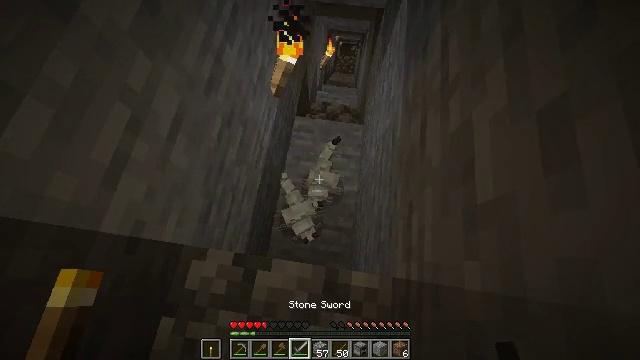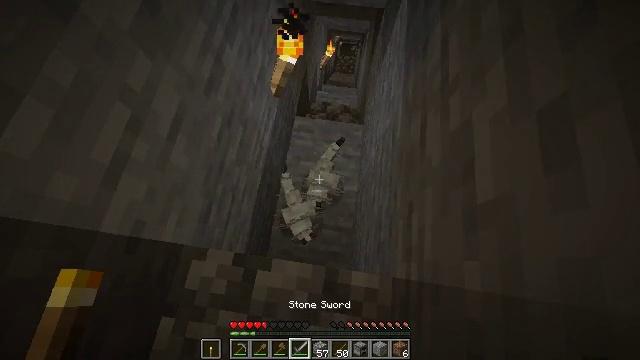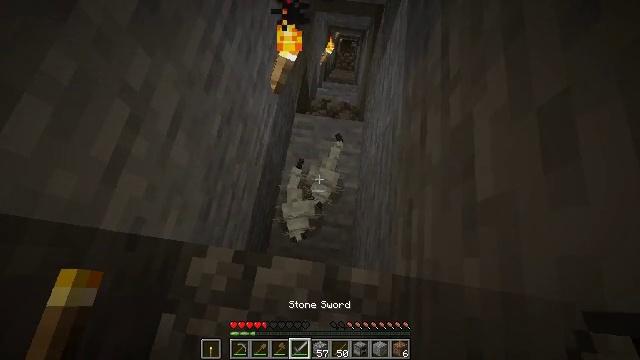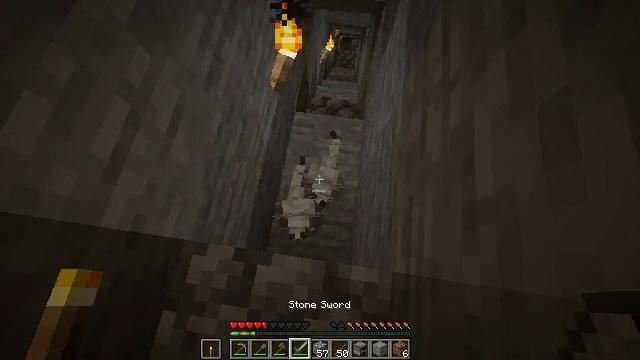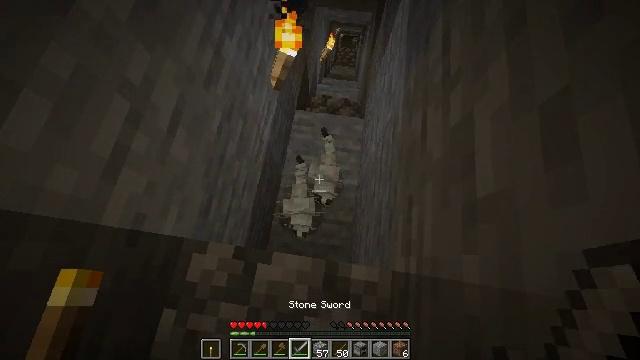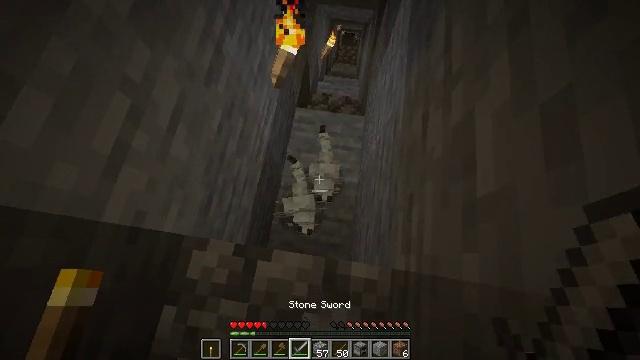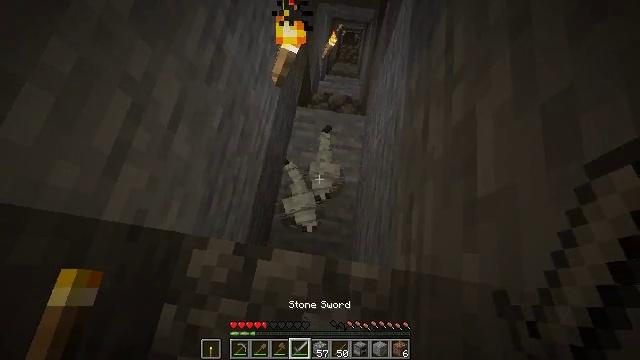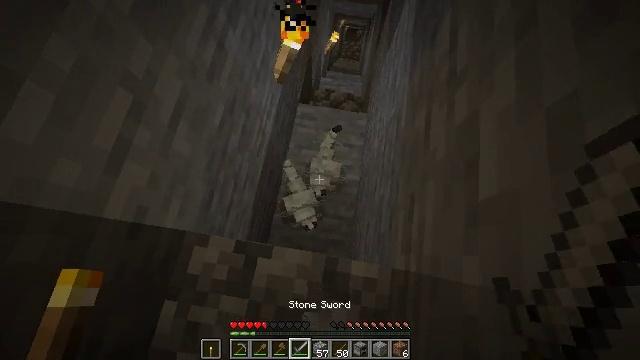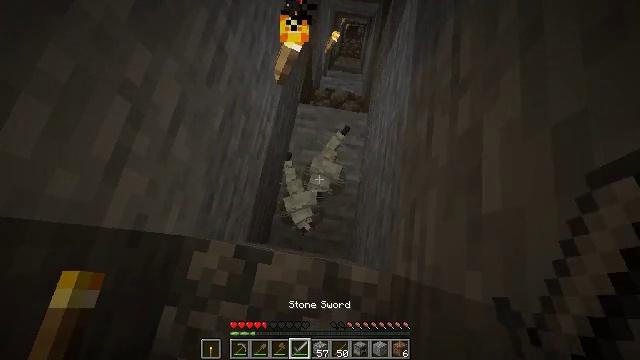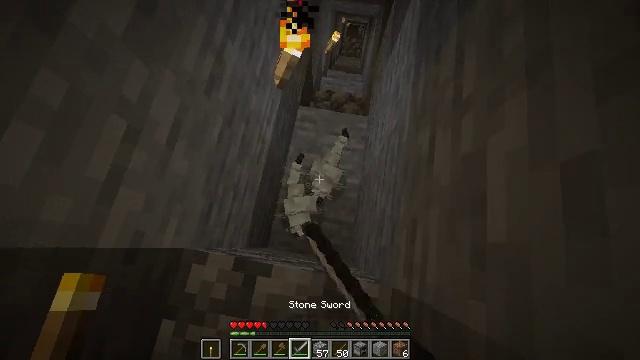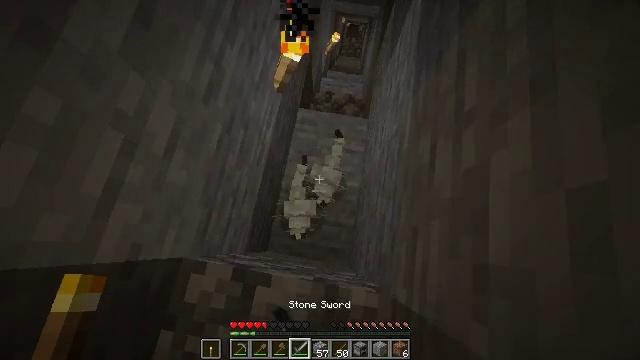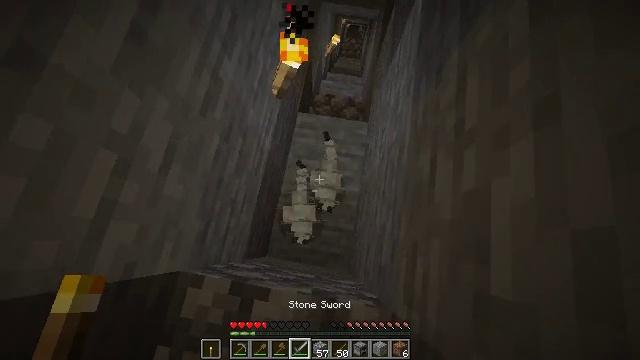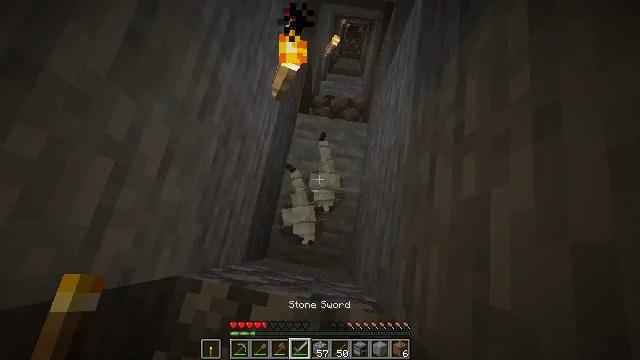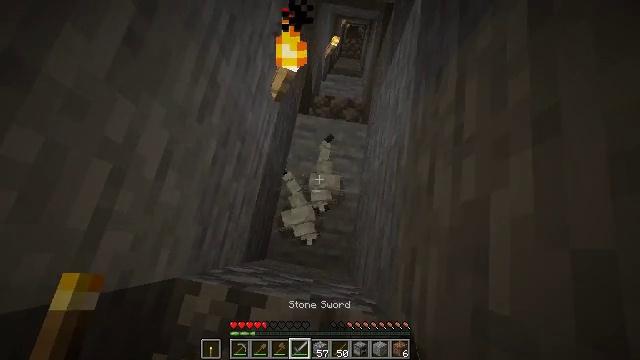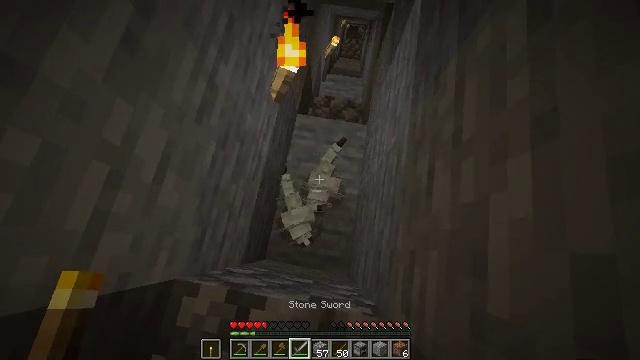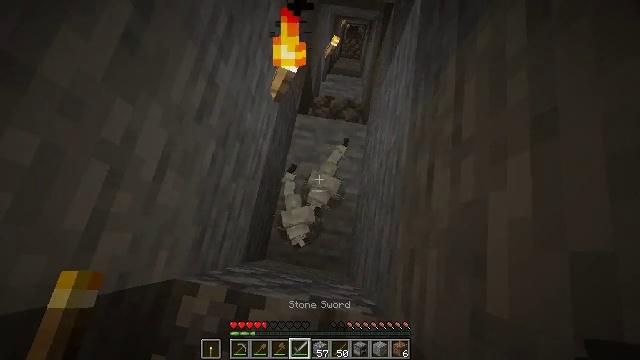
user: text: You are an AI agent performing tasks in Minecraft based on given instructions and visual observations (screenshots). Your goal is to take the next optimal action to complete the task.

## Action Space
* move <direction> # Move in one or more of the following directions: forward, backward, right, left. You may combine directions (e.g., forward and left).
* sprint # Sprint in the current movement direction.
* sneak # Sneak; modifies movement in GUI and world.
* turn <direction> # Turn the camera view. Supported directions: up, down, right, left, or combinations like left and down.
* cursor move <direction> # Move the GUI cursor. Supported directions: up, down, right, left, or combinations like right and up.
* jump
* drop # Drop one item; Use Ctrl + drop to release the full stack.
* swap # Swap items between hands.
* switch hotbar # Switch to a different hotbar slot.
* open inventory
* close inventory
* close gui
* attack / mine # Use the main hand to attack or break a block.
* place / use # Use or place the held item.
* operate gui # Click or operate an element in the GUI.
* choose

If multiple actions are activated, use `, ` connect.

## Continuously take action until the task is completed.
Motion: motion action
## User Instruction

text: Kill mobs.
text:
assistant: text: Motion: sneak
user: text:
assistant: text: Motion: sneak
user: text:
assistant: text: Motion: sneak
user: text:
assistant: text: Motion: sneak
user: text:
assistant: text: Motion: sneak
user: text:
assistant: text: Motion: sneak
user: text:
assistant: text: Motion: move forward, sneak
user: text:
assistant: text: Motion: move forward, sneak, attack / mine
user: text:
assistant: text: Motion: move forward, sneak, attack / mine
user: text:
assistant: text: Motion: move forward, sneak, attack / mine
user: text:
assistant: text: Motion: sneak
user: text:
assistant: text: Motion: sneak
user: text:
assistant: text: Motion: sneak
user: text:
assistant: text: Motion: sneak
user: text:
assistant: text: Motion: sneak
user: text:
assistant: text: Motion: sneak
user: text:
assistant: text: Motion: sneak
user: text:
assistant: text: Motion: sneak
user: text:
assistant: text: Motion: sneak
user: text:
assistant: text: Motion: sneak
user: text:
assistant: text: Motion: sneak
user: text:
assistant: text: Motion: sneak
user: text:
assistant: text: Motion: sneak
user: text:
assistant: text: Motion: sneak, attack / mine
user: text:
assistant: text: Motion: sneak, attack / mine
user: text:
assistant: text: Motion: sneak, attack / mine
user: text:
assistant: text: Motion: sneak, attack / mine
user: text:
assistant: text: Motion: sneak
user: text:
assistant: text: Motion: sneak, turn down
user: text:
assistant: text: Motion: sneak, turn down